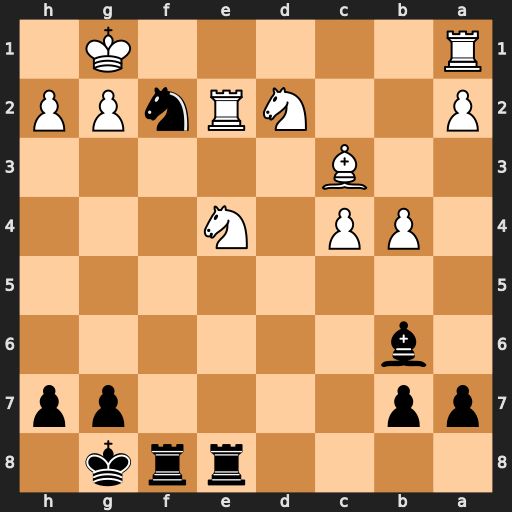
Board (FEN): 4rrk1/pp4pp/1b6/8/1PP1N3/2B5/P2NRnPP/R5K1
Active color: b
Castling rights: -
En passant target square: -
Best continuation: Nxe4+ c5 Nxc5